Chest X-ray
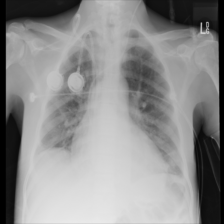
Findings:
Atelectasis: negative
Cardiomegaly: negative
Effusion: negative
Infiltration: positive
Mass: negative
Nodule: negative
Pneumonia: negative
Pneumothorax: negative
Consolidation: negative
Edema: negative
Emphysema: negative
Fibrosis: negative
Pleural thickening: negative
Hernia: negative